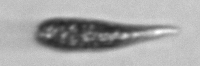
Label: Euglena